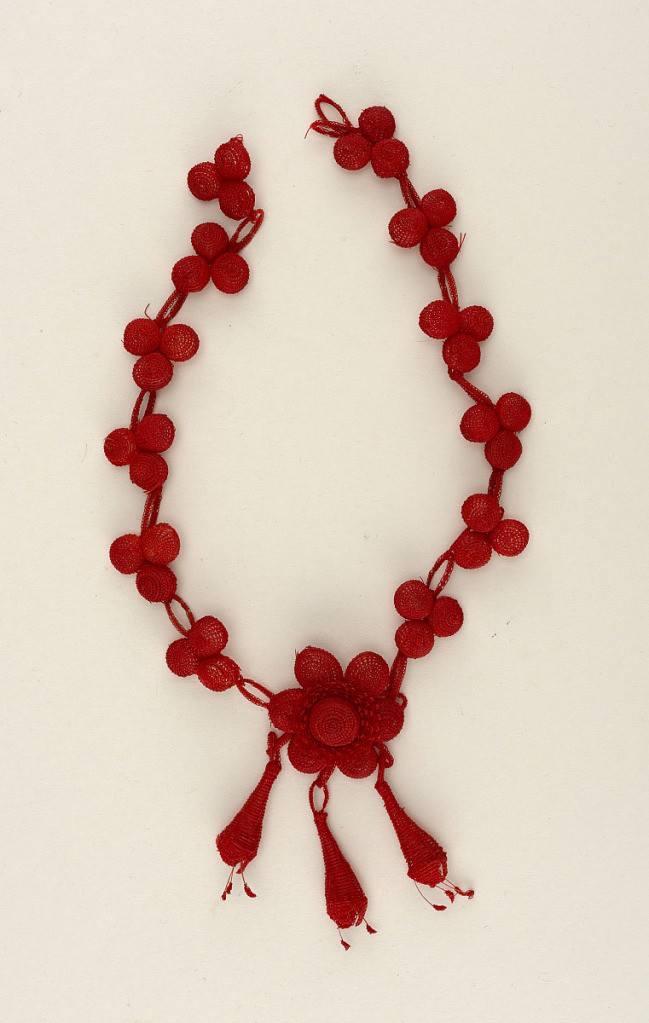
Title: Necklace
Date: ca. 1830
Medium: Dyed horsehair
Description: A red colored necklace made of weaved balls in threes, with a centered flower, dangling three teardrop shapes. Part of a set.